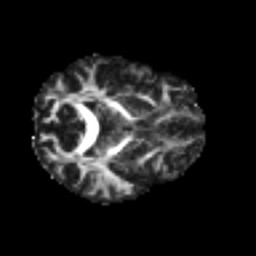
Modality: FA
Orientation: axial
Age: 37
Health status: ill
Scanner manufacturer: philips
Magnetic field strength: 3 T
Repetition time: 9 s
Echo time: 0.127 s